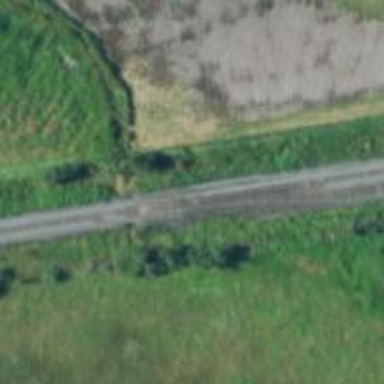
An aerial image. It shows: Railway track.